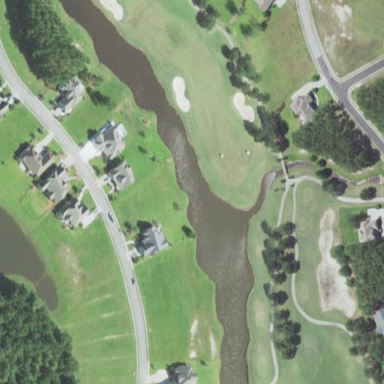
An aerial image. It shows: Scenic golf fairway.